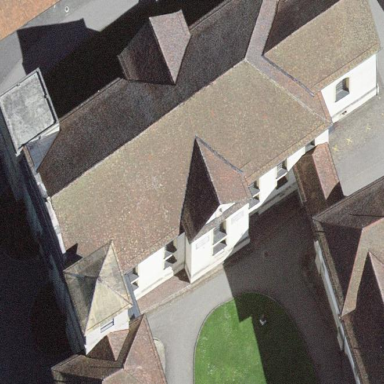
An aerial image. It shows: Beautiful church building.